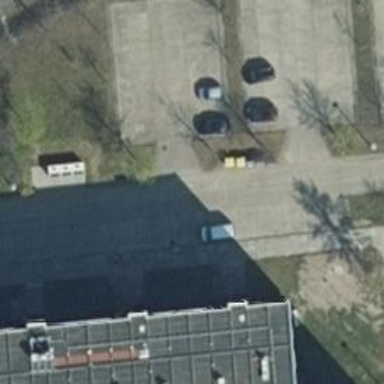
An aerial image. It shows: Parking aisle designated as service road.